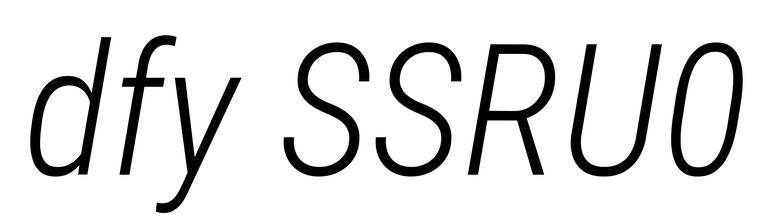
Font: Roboto-Italic_Condensed_Light_Italic